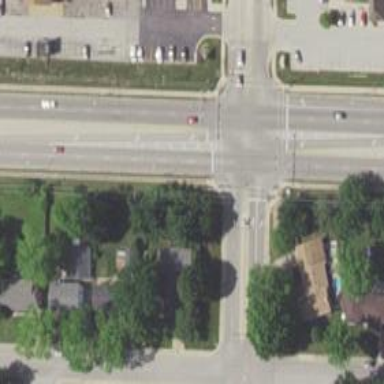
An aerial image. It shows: Crossing with marked lines on the road.